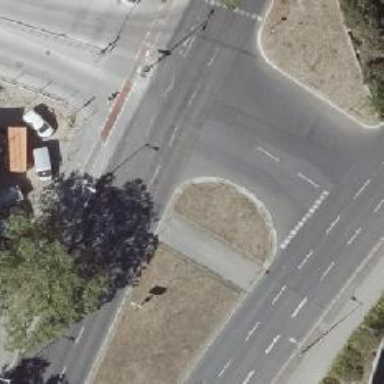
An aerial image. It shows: Secondary road with asphalt surface. There is cycle track on the right side of the road.